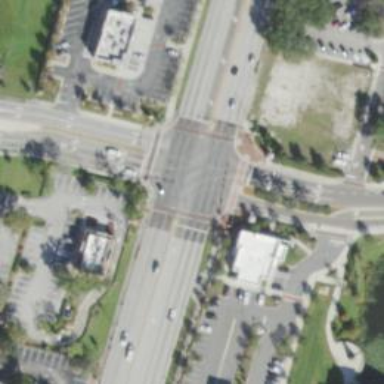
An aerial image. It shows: Marked crossing on footway.